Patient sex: M
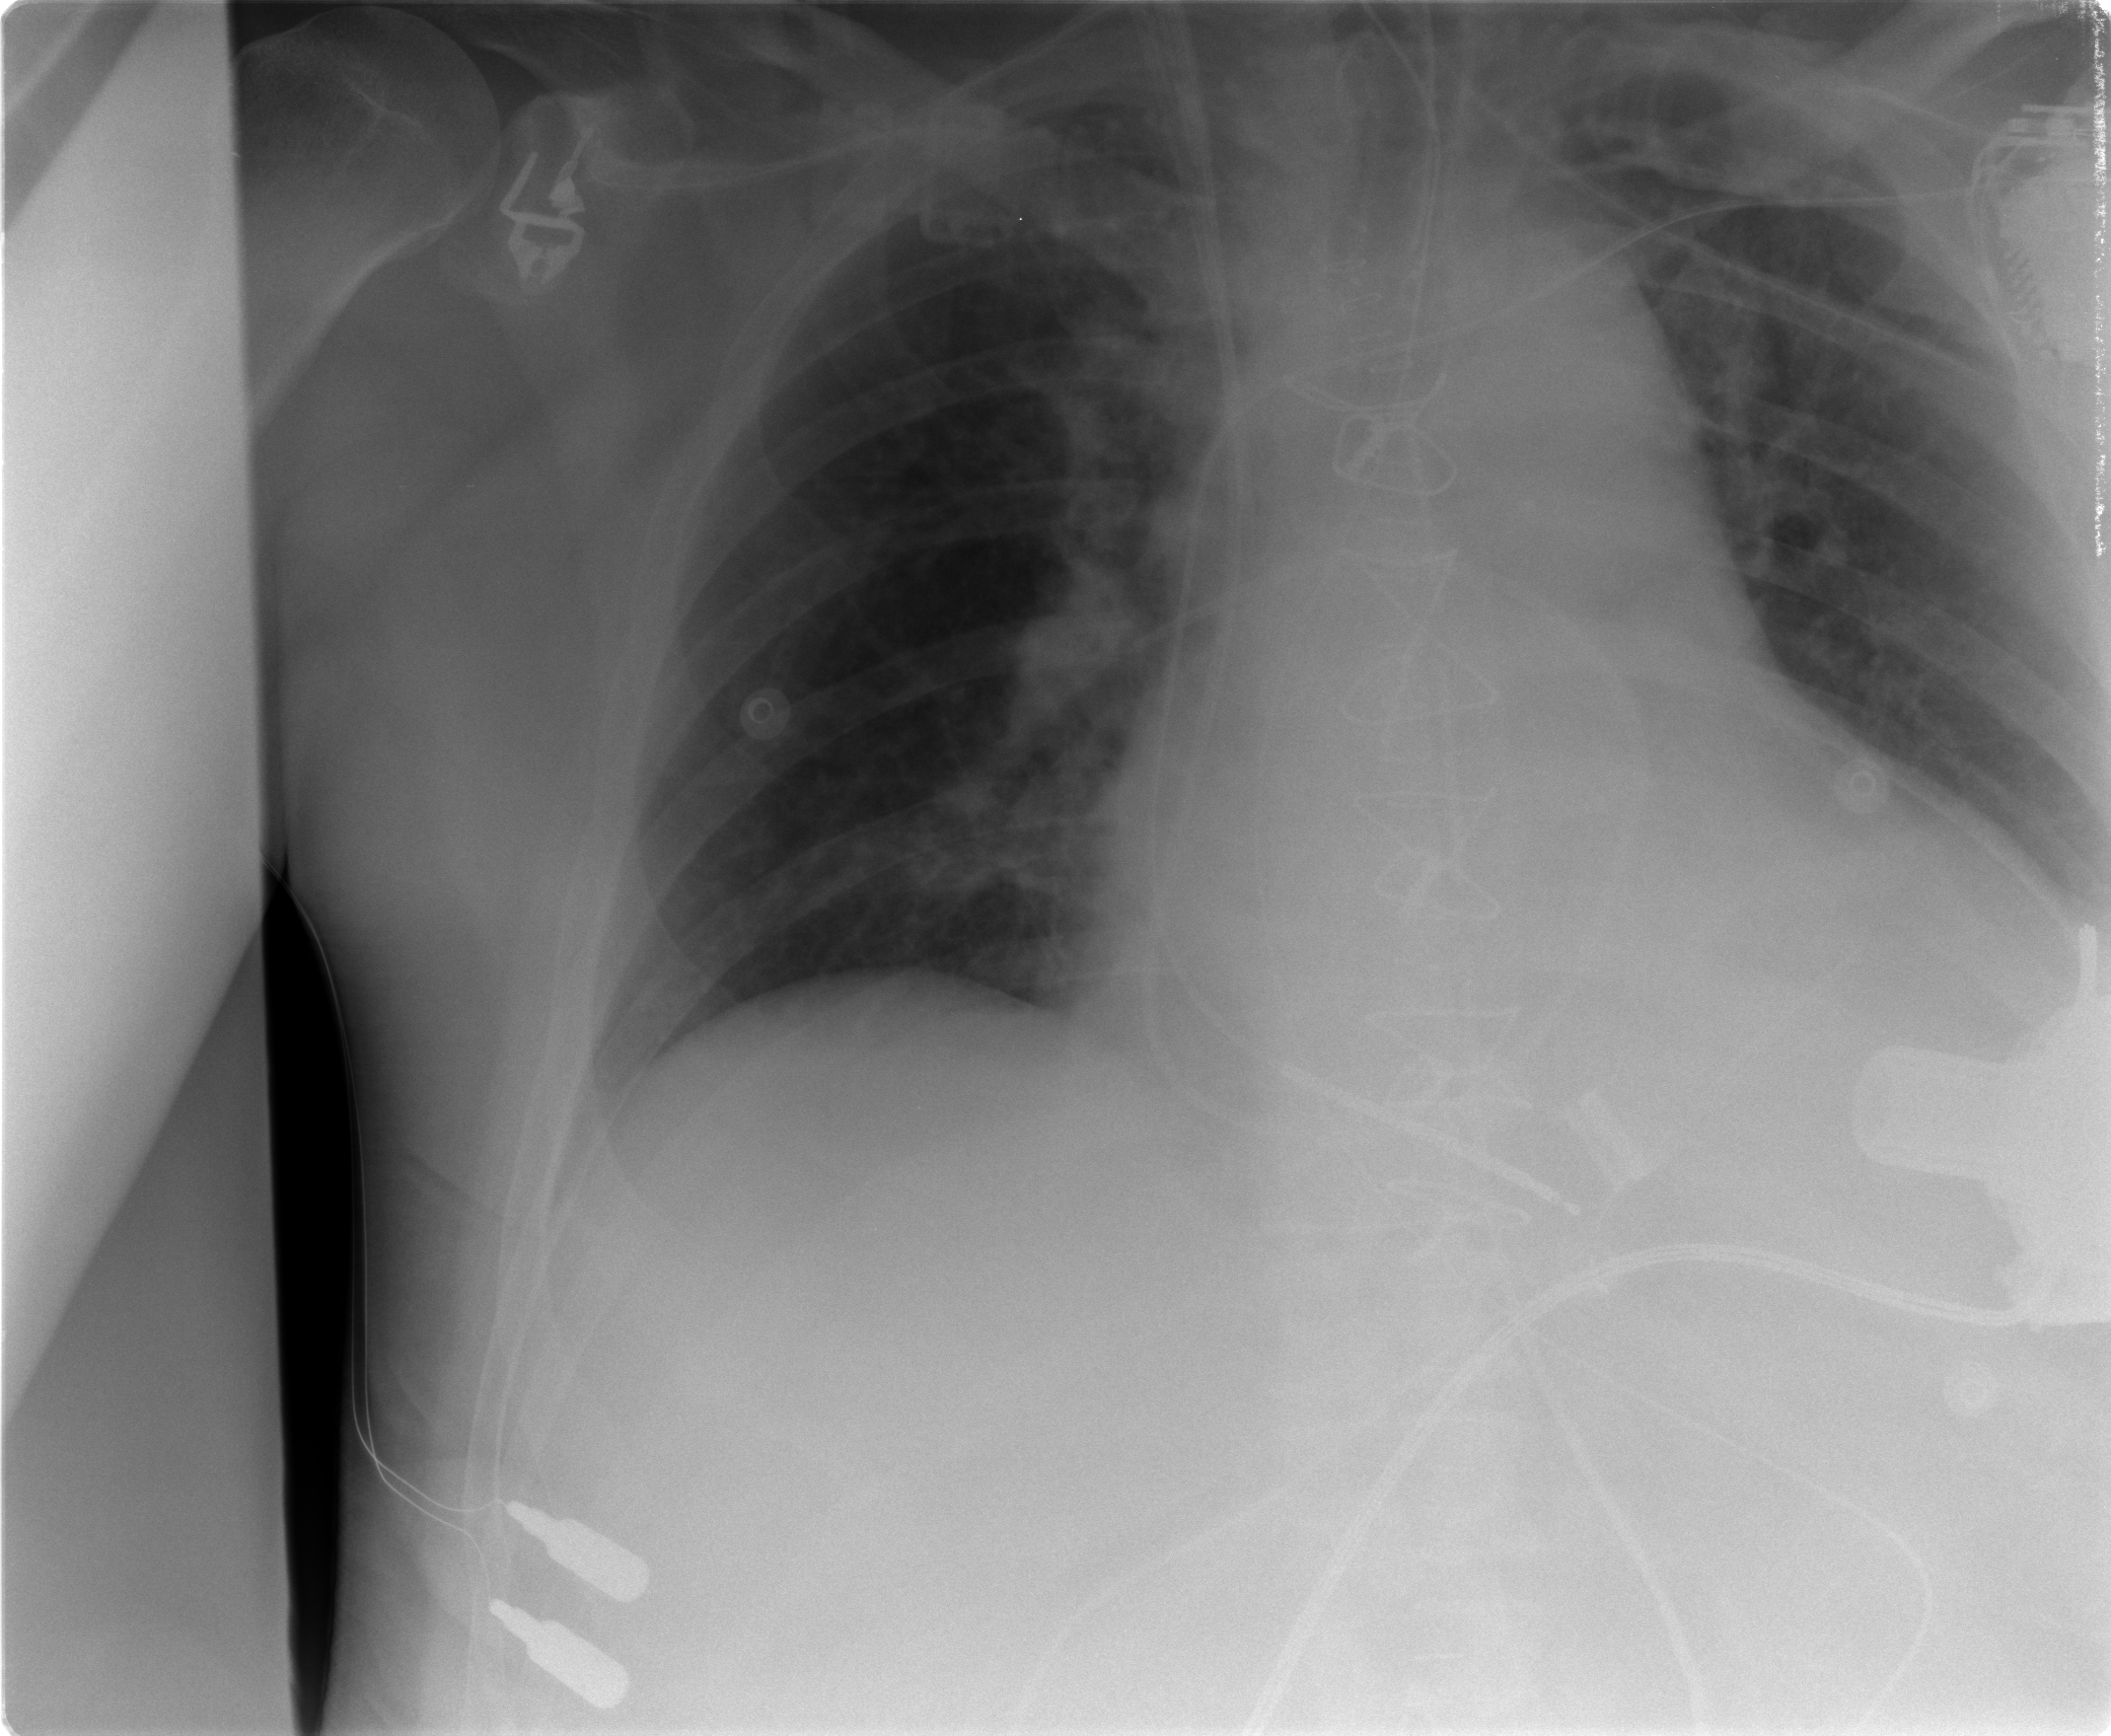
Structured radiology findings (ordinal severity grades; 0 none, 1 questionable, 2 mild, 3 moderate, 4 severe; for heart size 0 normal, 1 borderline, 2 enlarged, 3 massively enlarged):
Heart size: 2
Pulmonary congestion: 2
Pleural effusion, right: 1
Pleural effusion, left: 0
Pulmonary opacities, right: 0
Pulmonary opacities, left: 0
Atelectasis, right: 2
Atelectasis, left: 0